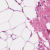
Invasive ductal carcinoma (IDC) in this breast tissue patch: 0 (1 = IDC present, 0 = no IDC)